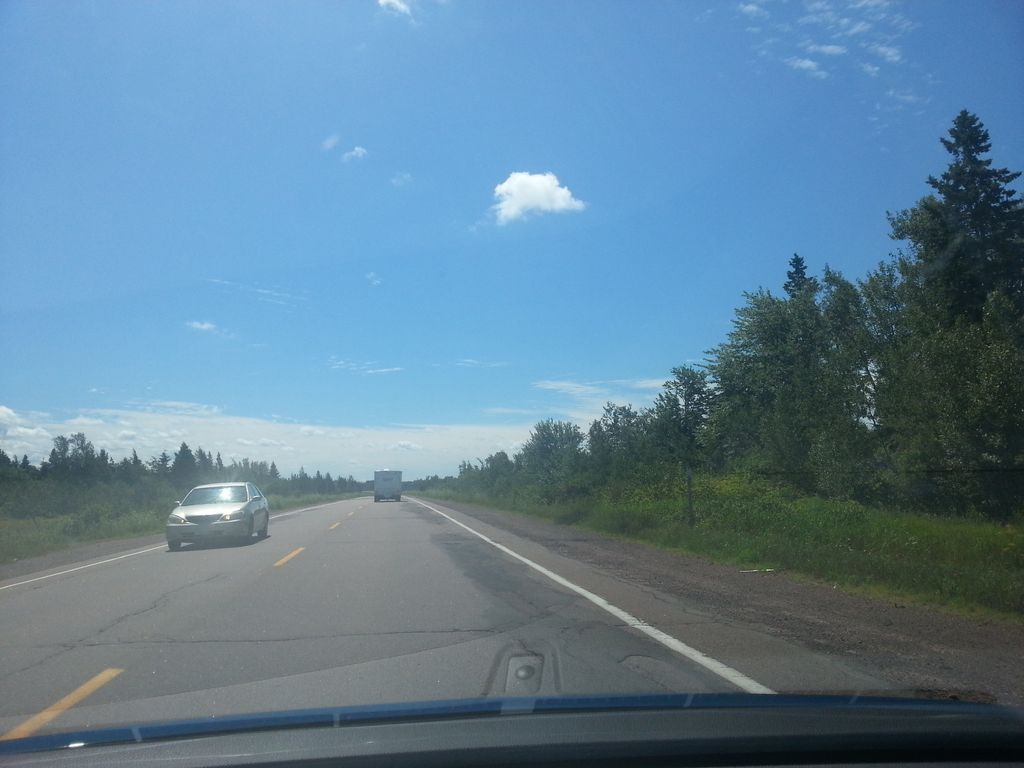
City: charlottetown